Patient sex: M
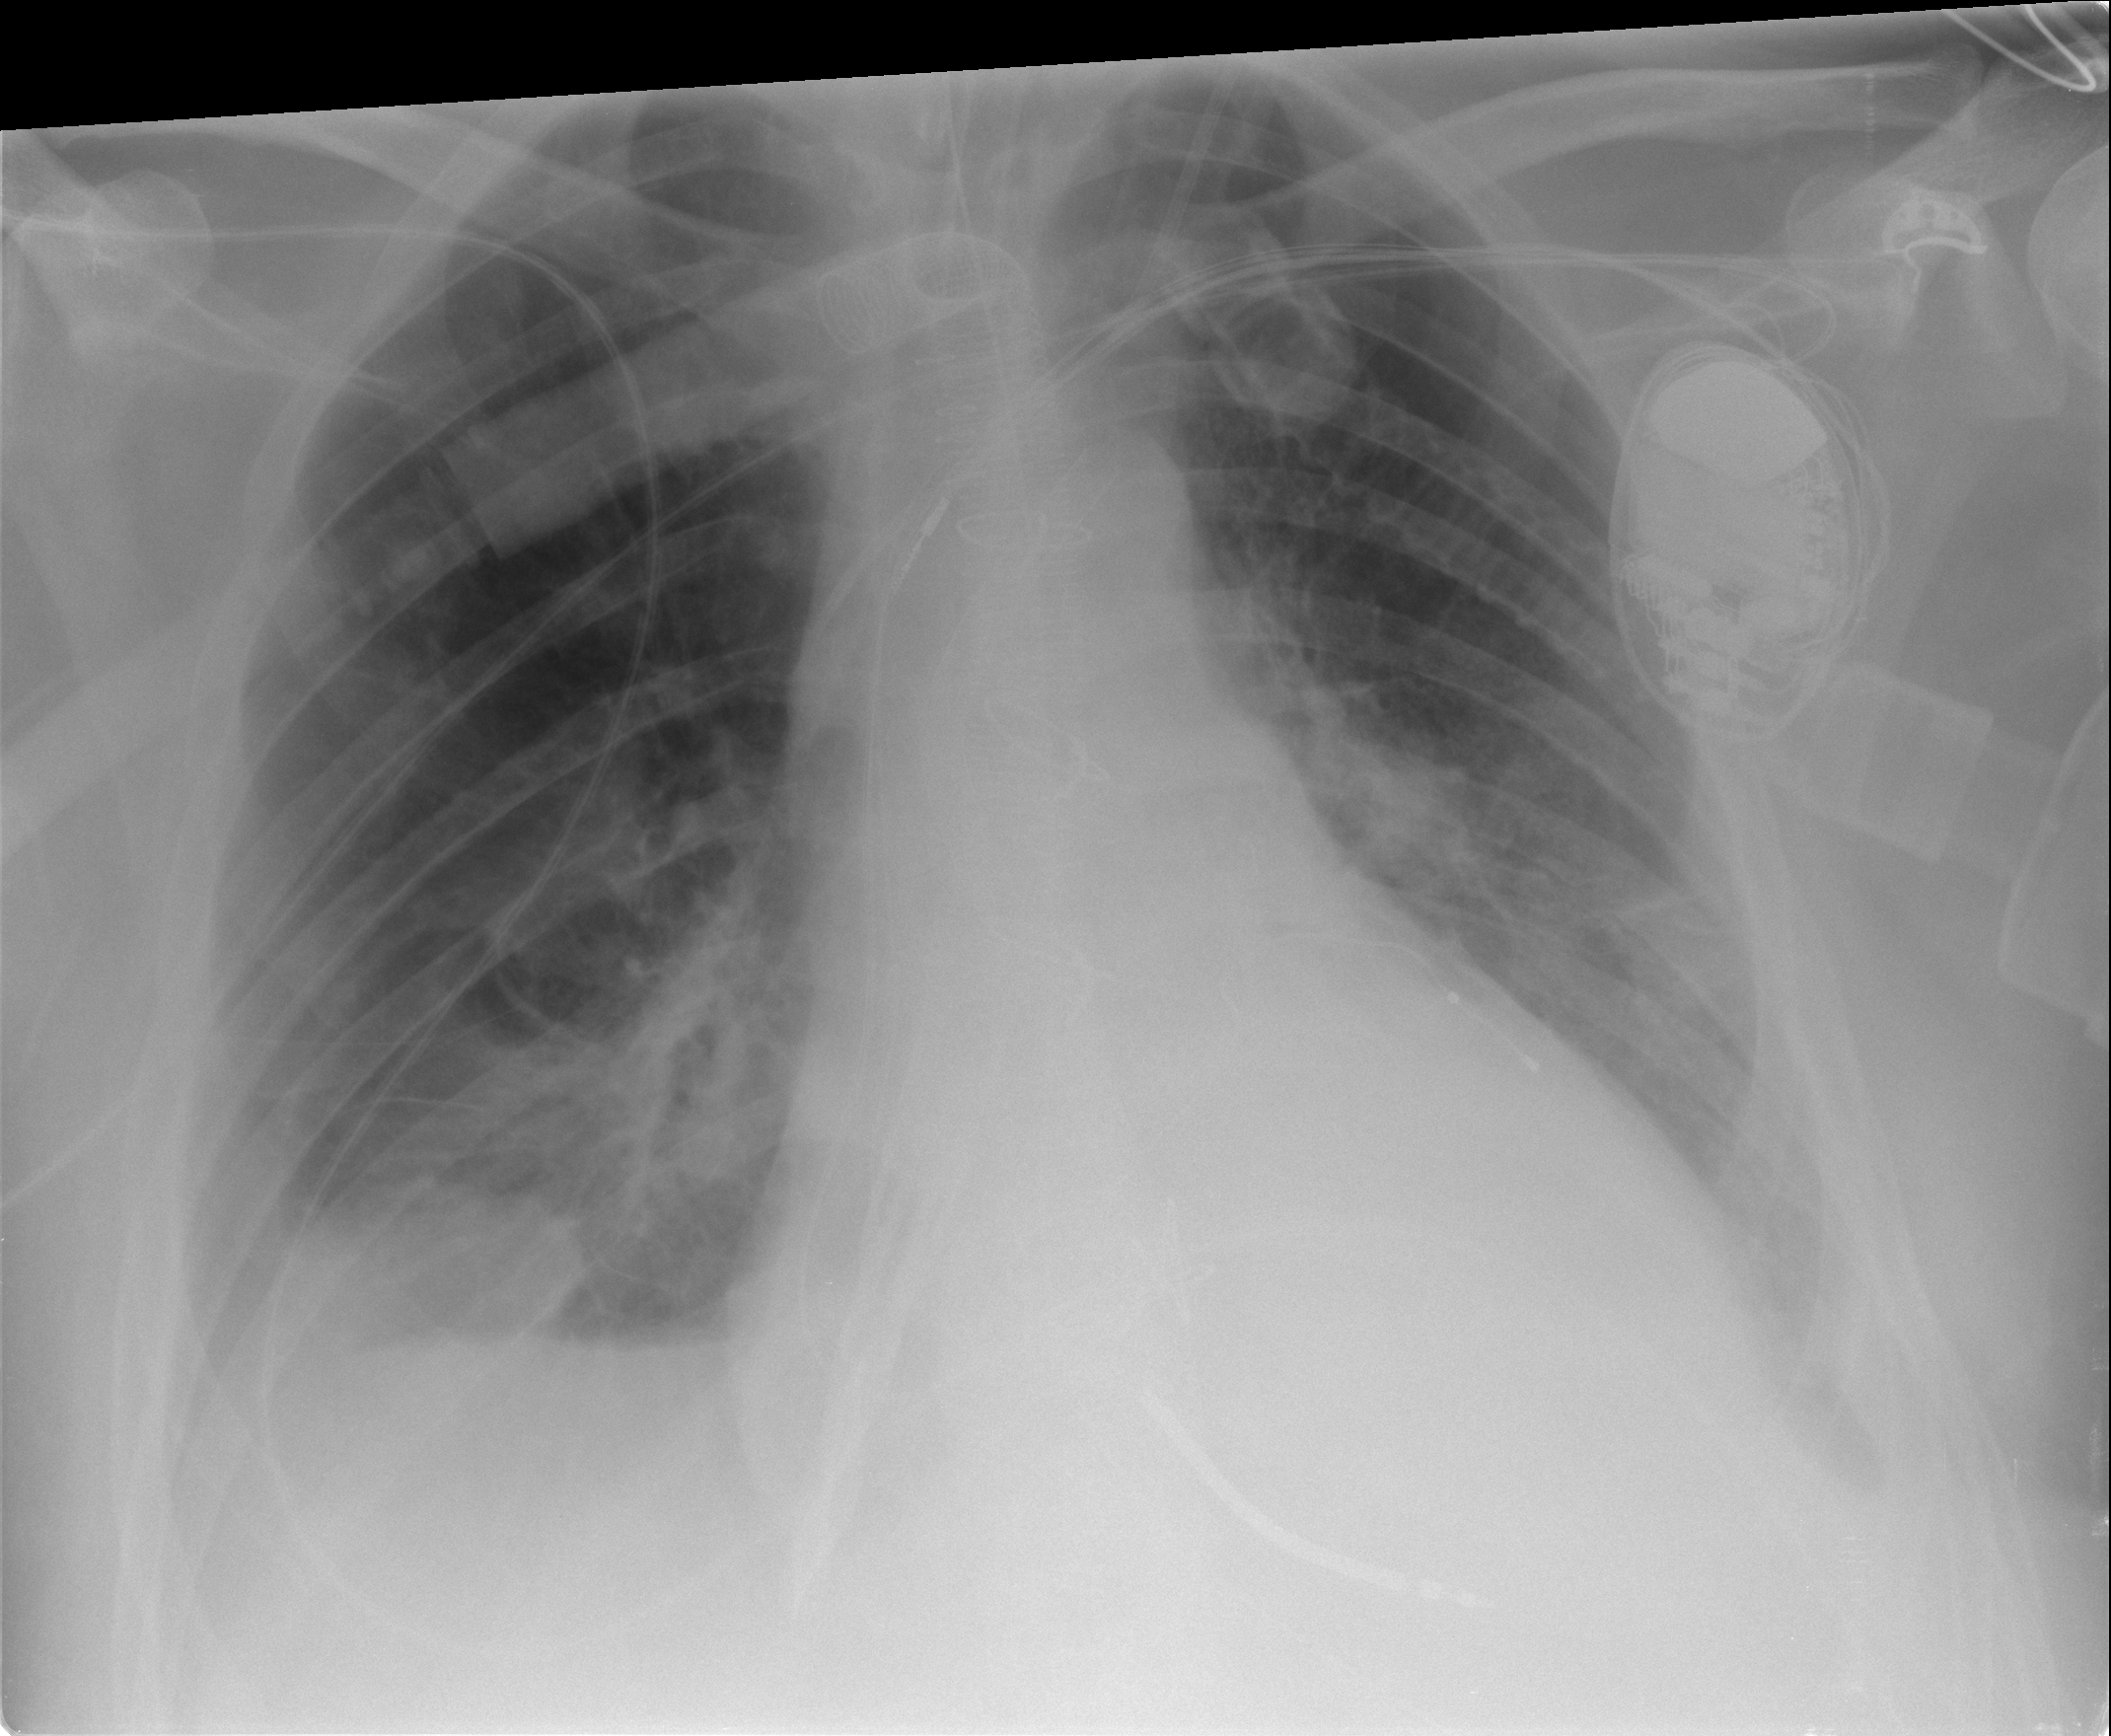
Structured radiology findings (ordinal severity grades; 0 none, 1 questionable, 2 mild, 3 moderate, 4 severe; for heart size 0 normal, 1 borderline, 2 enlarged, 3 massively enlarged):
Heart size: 3
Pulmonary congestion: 2
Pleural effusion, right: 2
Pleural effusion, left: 2
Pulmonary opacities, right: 3
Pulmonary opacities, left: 1
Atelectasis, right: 2
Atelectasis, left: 2